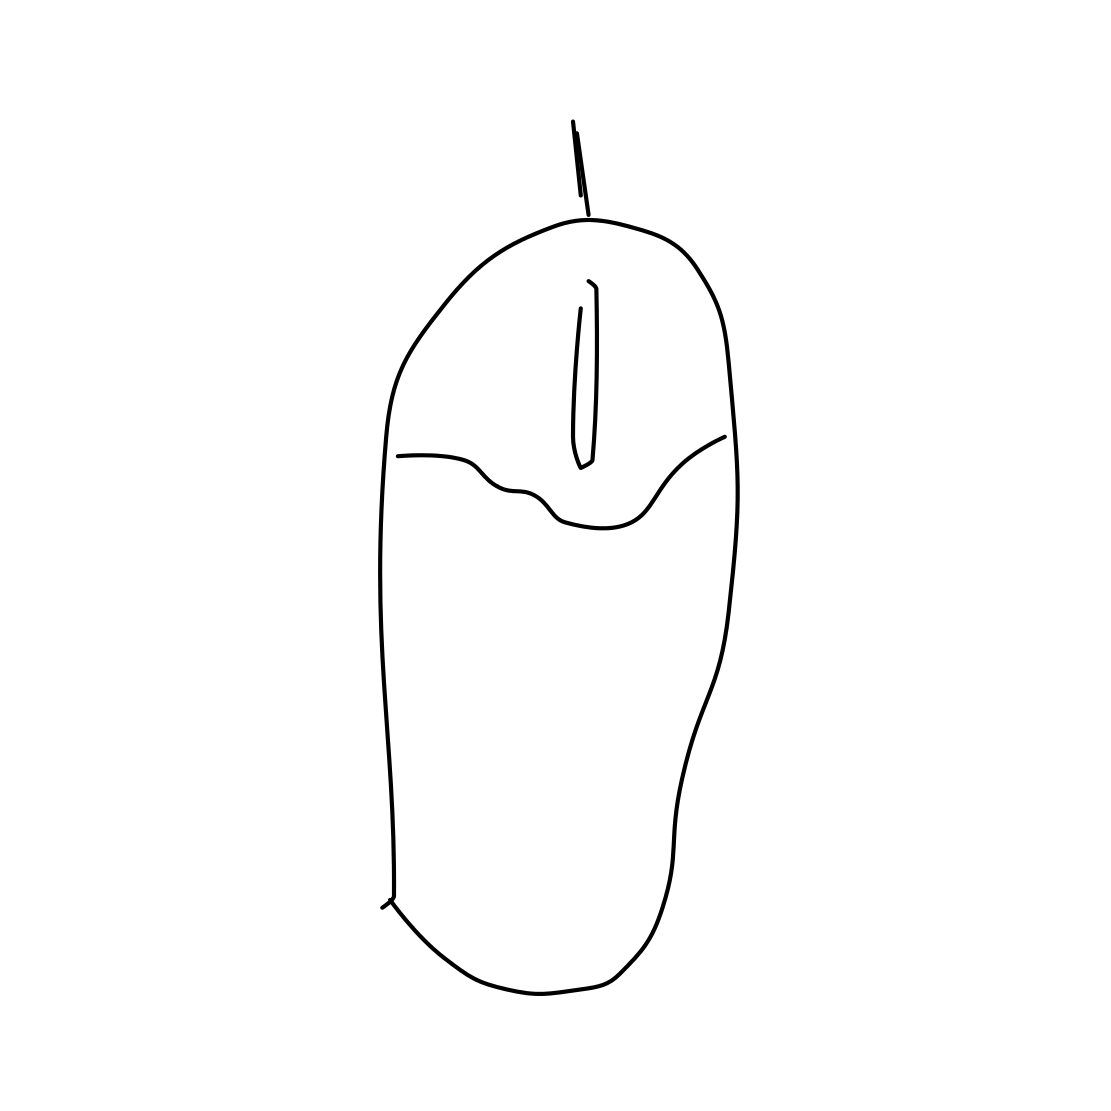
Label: computer-mouse